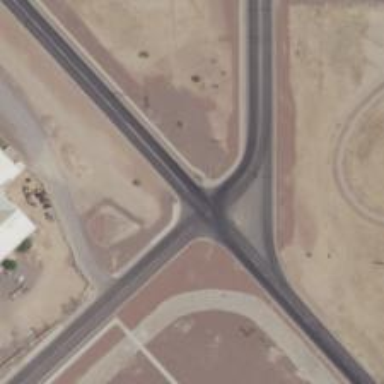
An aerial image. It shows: Unmarked crossing on the road.